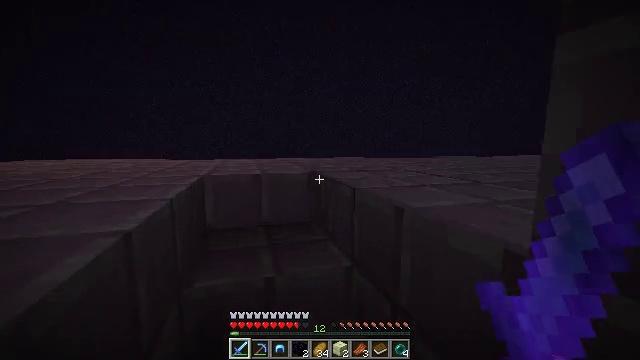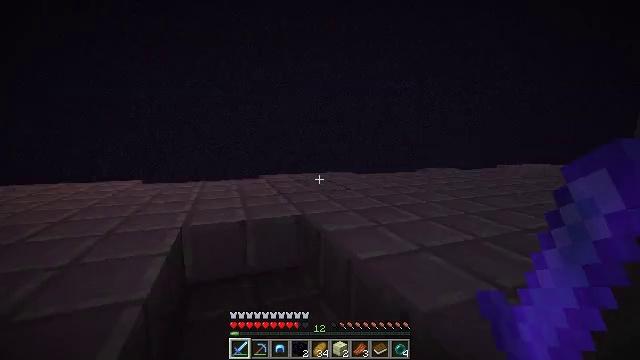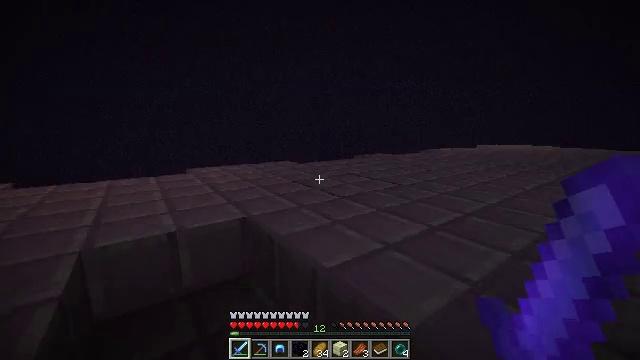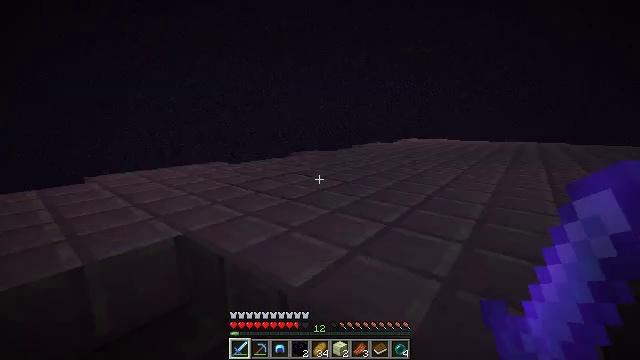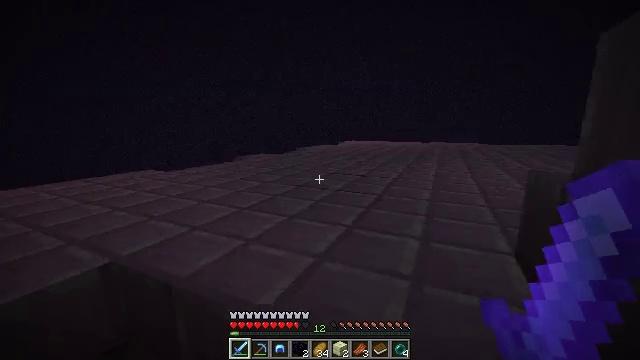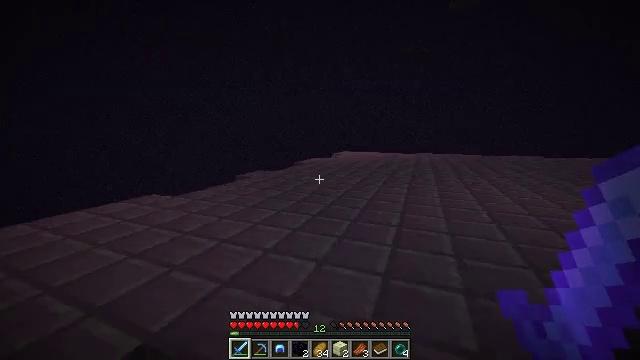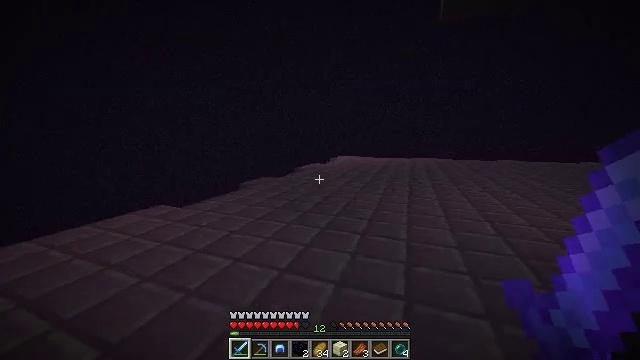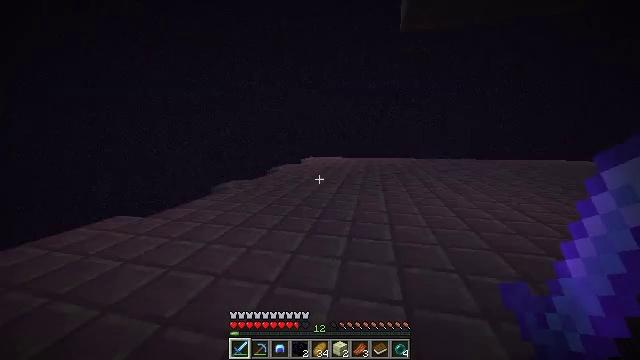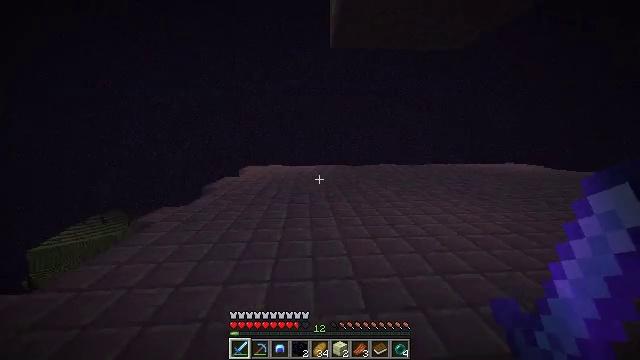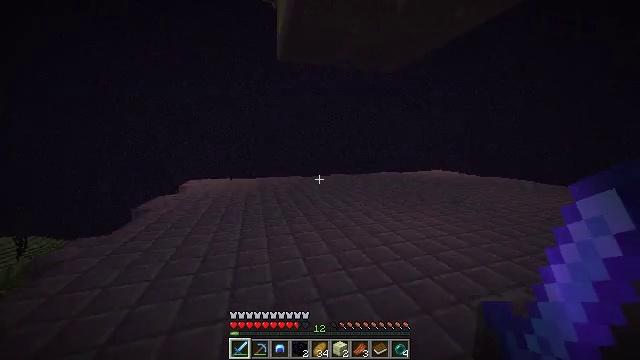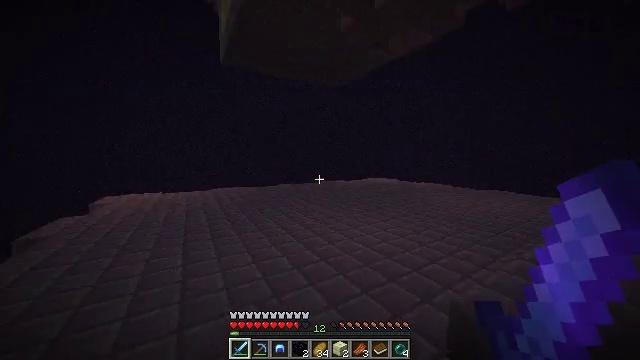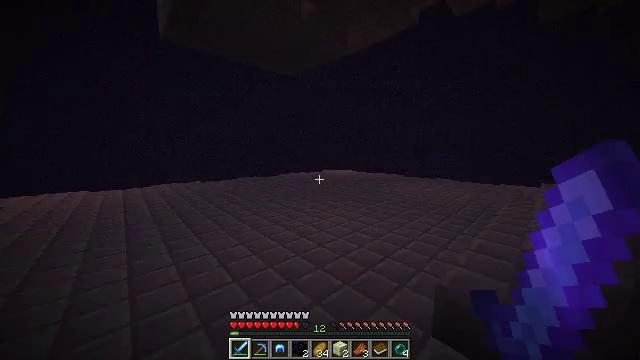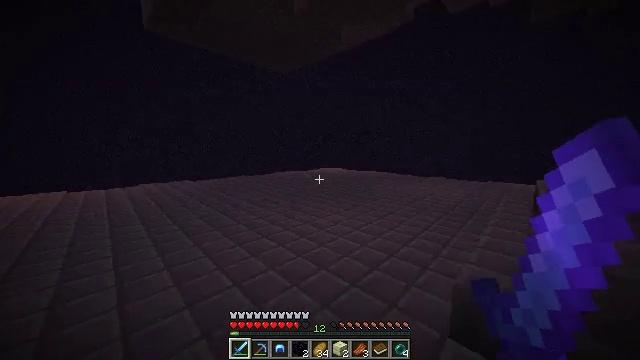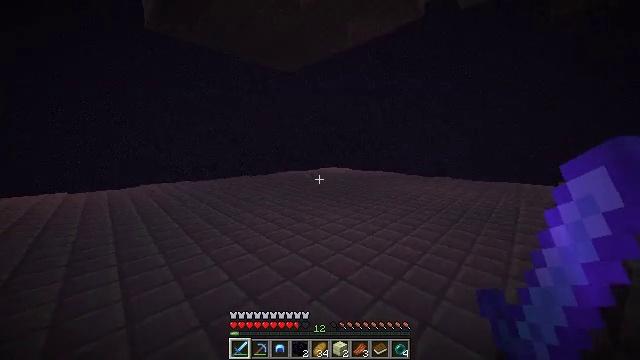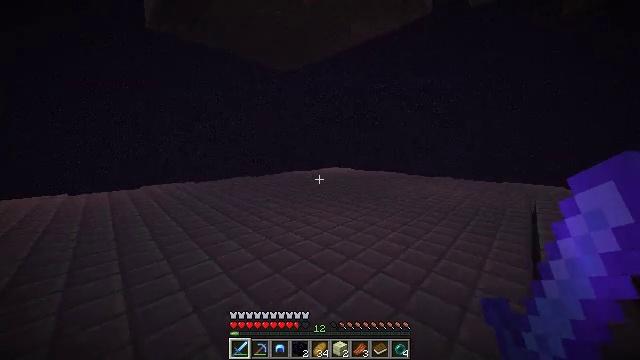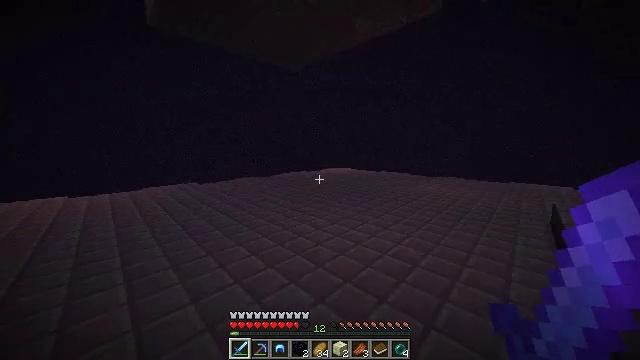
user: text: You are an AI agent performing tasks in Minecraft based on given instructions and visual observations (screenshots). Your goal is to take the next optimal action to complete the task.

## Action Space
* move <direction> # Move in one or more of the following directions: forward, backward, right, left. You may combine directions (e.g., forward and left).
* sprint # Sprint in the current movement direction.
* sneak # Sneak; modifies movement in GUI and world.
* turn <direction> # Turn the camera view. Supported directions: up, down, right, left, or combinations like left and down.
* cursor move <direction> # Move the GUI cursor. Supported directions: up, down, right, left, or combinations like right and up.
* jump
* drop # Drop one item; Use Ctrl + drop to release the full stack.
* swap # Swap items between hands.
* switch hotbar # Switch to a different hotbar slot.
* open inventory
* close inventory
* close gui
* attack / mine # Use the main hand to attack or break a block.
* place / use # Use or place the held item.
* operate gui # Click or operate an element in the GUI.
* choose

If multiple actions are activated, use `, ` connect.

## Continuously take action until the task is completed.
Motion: motion action
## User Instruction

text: Gather purpur pillar for building.
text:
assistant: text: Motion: move forward and move left, sprint, turn right
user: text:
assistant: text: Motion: move forward and move left, sprint, turn right and down
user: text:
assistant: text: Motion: move forward and move left, sprint, turn right
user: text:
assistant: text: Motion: move forward and move left, sprint, turn right
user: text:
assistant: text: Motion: move forward and move left, sprint, turn right
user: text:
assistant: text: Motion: move forward and move left, sprint, turn right
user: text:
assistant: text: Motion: move forward and move left, sprint, turn right
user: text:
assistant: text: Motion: move forward and move left, sprint, turn right
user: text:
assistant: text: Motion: move forward and move left, sprint, turn right and up
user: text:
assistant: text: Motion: move forward and move left, sprint, turn right and up
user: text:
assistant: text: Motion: move forward and move left, sprint, turn right and down
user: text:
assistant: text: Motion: move forward and move left, turn right
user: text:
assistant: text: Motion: move forward and move left
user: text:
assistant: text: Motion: move forward and move left
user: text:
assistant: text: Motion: move forward and move left
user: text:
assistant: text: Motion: move forward and move left, turn right
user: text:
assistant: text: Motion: move forward and move left, turn right
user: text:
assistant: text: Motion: move forward, turn right and up
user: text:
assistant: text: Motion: move forward, turn right and up
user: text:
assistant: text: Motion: move forward, turn left and up
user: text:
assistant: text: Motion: move forward, turn up
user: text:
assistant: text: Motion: move forward, turn up
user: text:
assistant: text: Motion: move forward
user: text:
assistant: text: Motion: move forward
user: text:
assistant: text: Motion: move forward
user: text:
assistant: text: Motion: move forward
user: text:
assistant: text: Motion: move forward
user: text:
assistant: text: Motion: move forward, turn right and down
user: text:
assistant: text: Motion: move forward, turn right and down
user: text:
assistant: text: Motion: move forward, turn right and down